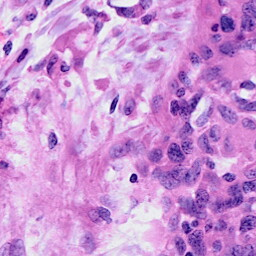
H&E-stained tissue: Cervix